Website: lowes
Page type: review-order
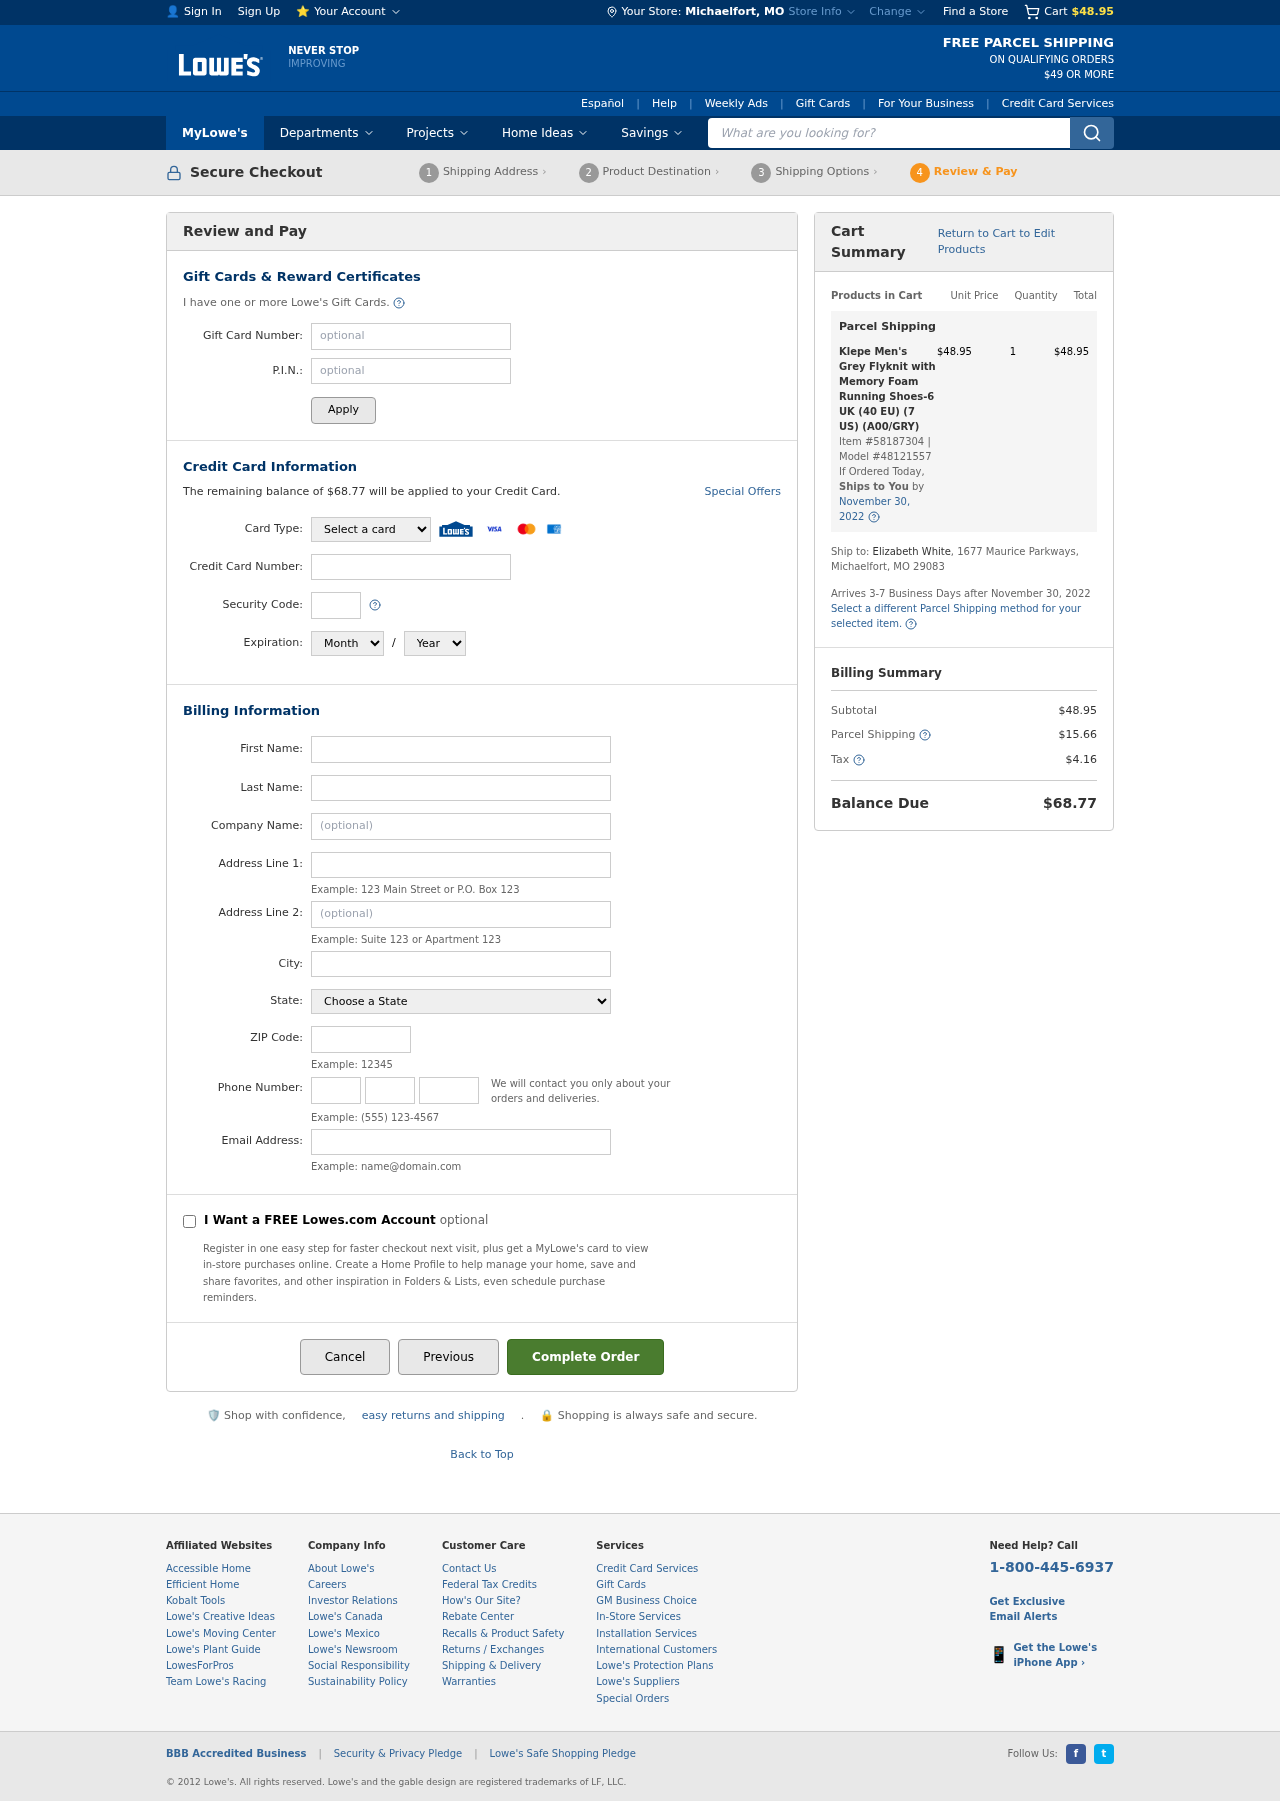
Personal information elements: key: PII_CARD_CVV
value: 305
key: PII_CARD_EXPIRY_MONTH
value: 08
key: PII_CARD_EXPIRY_YEAR
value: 27
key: PII_CARD_NUMBER
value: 6548 1570 7703 7756
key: PII_CARD_TYPE
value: Discover
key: PII_CITY
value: Michaelfort
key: PII_CITY_STATE
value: Michaelfort, MO
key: PII_COMPANY
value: Weaver-Mitchell
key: PII_EMAIL
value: elizabeth.white@hotmail.com
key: PII_FIRSTNAME
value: Elizabeth
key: PII_LASTNAME
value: White
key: PII_PHONE_AREA
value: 201
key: PII_PHONE_PREFIX
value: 205
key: PII_PHONE_SUFFIX
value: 6820
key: PII_POSTCODE
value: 29083
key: PII_STATE
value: Missouri
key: PII_STREET
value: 1677 Maurice Parkways
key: PII_STREET2
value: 1677 Maurice Parkways
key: PII_FULLNAME2
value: Elizabeth White
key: PII_STATE_ABBR
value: MO
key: PII_POSTCODE_FULL
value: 29083
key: PII_CITY_STATE_ZIP
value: Michaelfort, MO 29083
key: PII_POSTCODE_NUMERIC
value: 29083
Product elements: key: PRODUCT1_NAME
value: Klepe Men's Grey Flyknit with Memory Foam Running Shoes-6 UK (40 EU) (7 US) (A00/GRY)
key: PRODUCT1_PRICE
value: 48.95
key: PRODUCT1_QUANTITY
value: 1
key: PRODUCT1_ITEM_NUMBER
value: Item #58187304
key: PRODUCT1_MODEL_NUMBER
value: Model #48121557
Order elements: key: ORDER_SUBTOTAL
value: $48.95
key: ORDER_BALANCE_DUE
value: $68.77
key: ORDER_SHIPPING_DATE
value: November 30, 2022
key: ORDER_ITEM_TOTAL
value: $48.95
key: ORDER_SHIPPING_DATE2
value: November 30, 2022
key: ORDER_SHIPPING_COST
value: $15.66
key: ORDER_TAX
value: $4.16
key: ORDER_TOTAL
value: $68.77
Search elements: key: HEADER_SEARCH
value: What are you looking for?